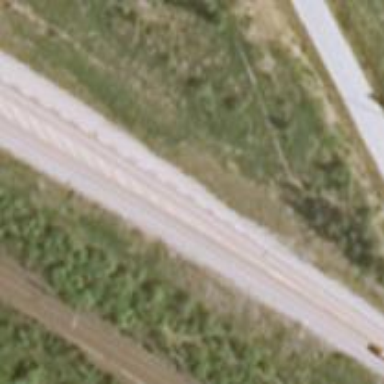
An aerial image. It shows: Asphalt road classified as trunk highway.